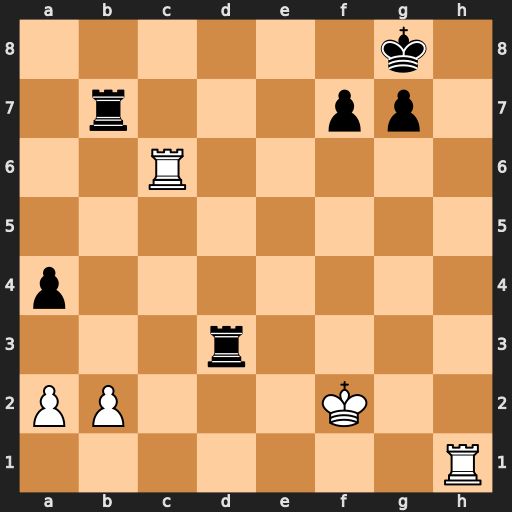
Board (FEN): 6k1/1r3pp1/2R5/8/p7/3r4/PP3K2/7R
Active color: w
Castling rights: -
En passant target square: -
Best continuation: Rc8+ Rd8 Rxd8#